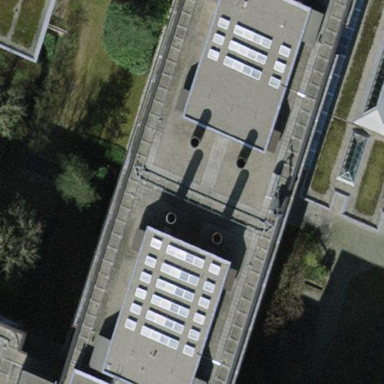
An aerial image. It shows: View of university building.